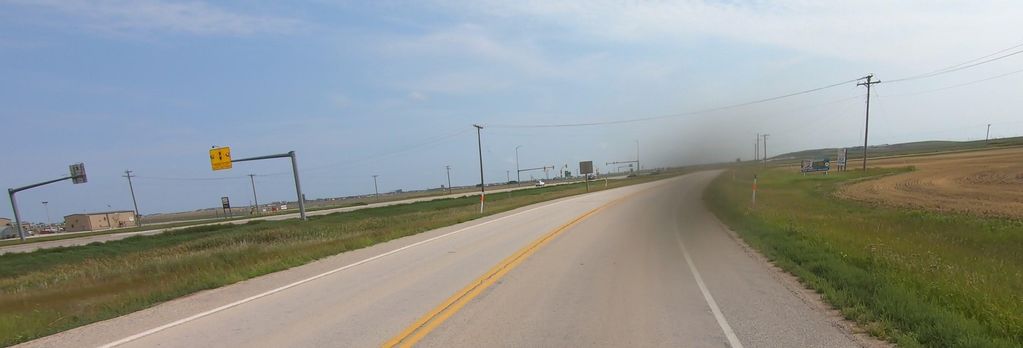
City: winnipeg